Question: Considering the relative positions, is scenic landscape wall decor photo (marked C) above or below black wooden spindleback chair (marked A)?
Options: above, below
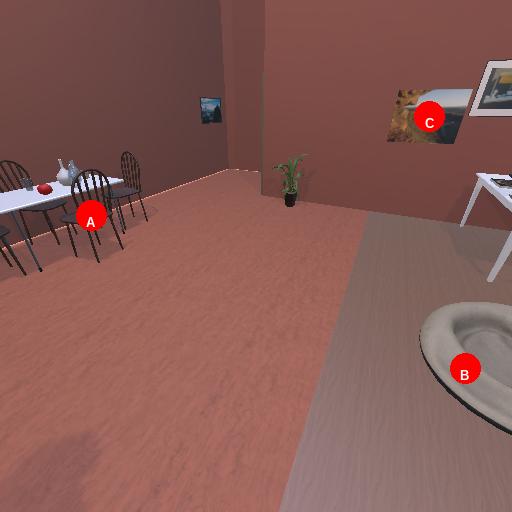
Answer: above